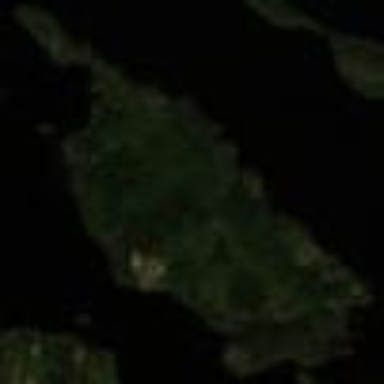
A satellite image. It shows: Image showing island.